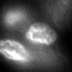
Tissue sample: colon
Magnification: 2.5x
Cell type: Myeloid cells
Senescence state: senescent